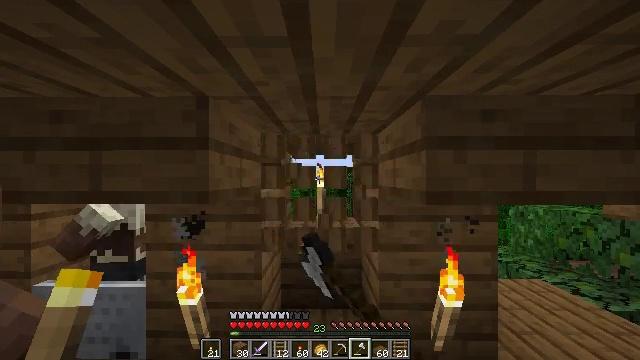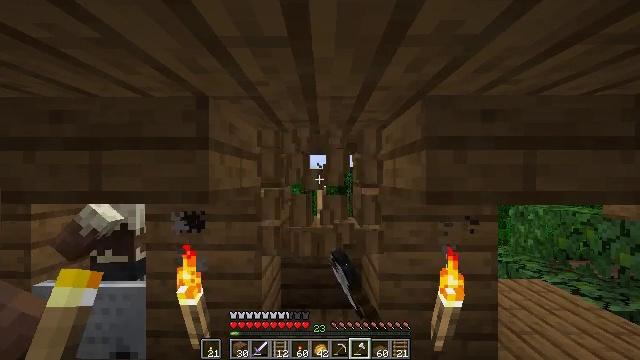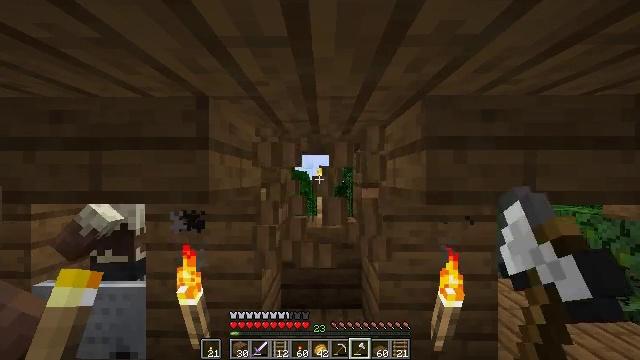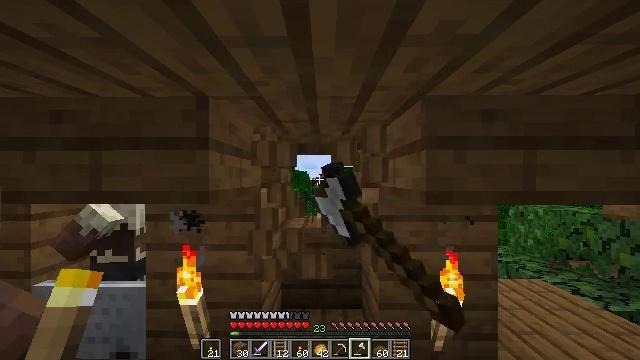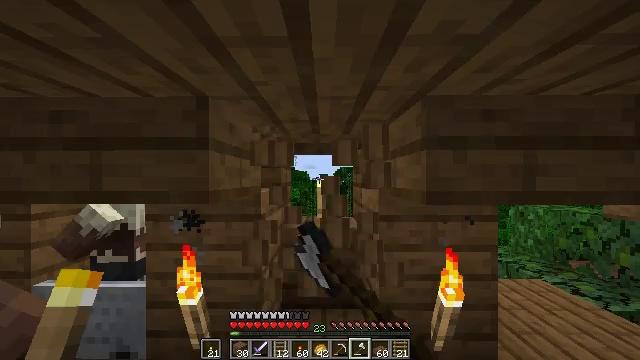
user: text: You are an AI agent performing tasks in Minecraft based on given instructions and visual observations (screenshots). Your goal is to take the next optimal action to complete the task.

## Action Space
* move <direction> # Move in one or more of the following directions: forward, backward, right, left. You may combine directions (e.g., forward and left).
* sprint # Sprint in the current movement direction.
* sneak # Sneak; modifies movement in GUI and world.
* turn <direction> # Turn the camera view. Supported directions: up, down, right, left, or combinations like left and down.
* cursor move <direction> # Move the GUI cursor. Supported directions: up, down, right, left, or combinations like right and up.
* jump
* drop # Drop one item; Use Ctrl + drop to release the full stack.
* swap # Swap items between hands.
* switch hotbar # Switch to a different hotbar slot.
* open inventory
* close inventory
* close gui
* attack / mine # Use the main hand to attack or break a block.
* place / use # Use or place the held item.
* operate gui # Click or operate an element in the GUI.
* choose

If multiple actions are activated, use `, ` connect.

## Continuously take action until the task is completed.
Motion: motion action
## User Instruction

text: Break the spruce trapdoor from a structure.
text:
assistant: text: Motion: attack / mine
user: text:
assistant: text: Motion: attack / mine
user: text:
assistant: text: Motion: attack / mine
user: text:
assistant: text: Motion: attack / mine
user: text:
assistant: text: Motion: attack / mine